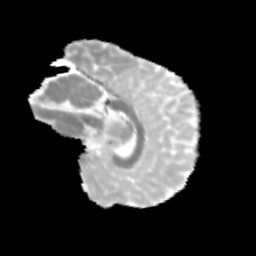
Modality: MD
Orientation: sagittal
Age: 12
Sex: male
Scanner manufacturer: siemens
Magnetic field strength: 3 T
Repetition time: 3.8 s
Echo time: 0.07 s